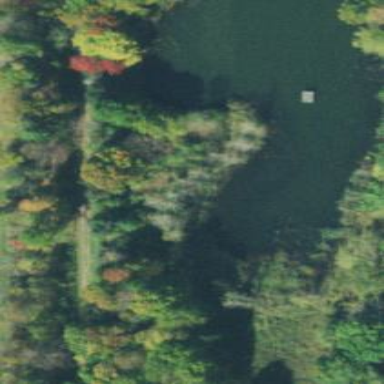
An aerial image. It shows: Serene pond surrounded by nature.